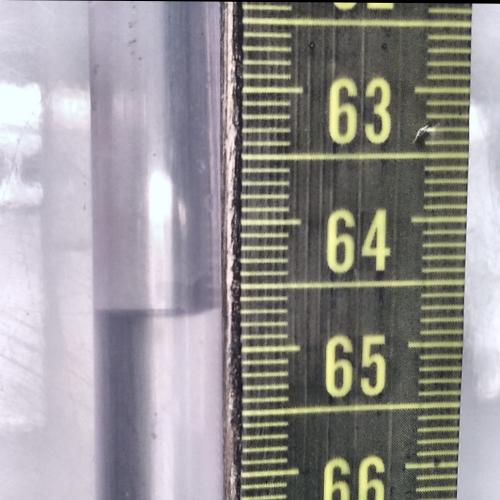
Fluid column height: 64.7 cm